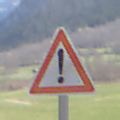
Verkehrszeichen: Gefahrenstelle
Umgebung: Outdoor, Nature
Tageszeit: MorningAfternoon
Wetter: PartlyCloudy
Licht: Natural
Jahreszeit: NotSpecified
Kontrast: HighContrast